Aerial crown-view tile of a tropical tree (Barro Colorado Island, Panama), acquired 20250818:
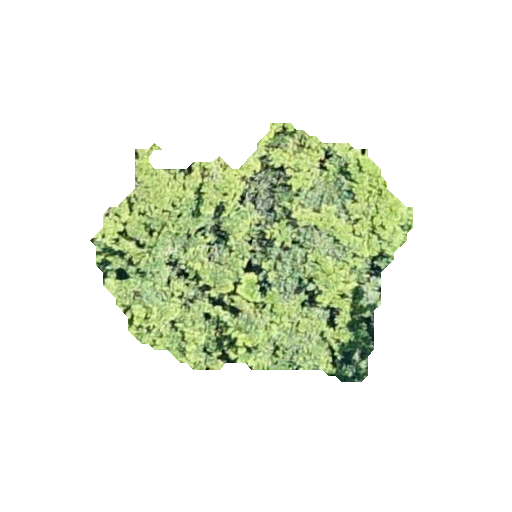
Species: Terminalia amazonia
GBIF accepted scientific name: Terminalia amazonica
Crown area: 81.778 m²